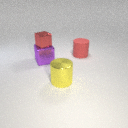
large purple metal cube below small red metal cube